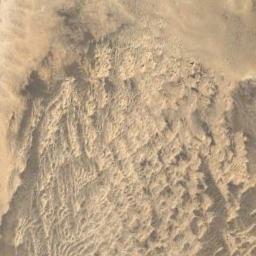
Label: desert